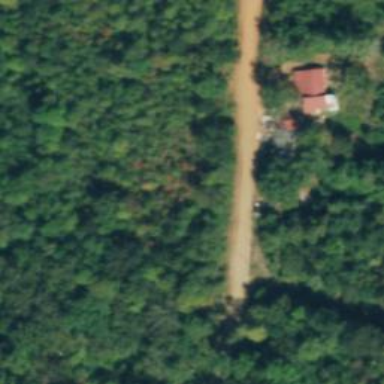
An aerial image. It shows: Residential road.